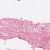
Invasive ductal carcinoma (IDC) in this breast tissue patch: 0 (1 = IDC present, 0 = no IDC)